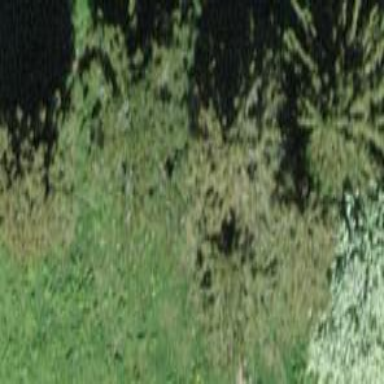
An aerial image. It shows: Forest with evergreen needle-leaved trees.